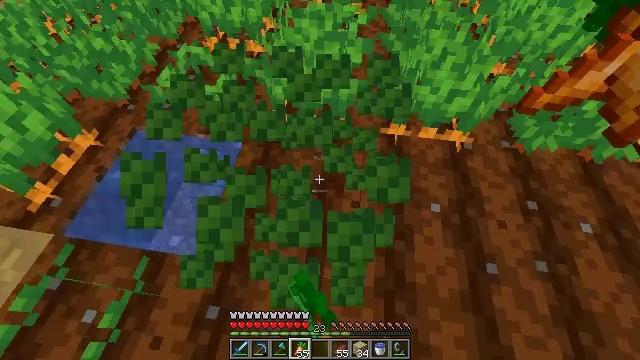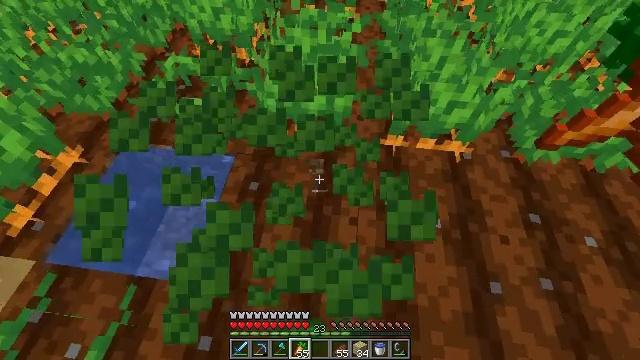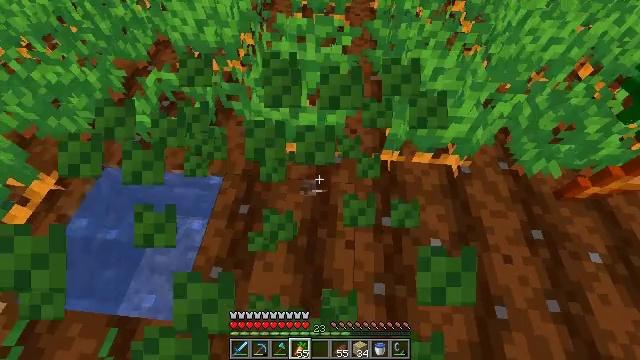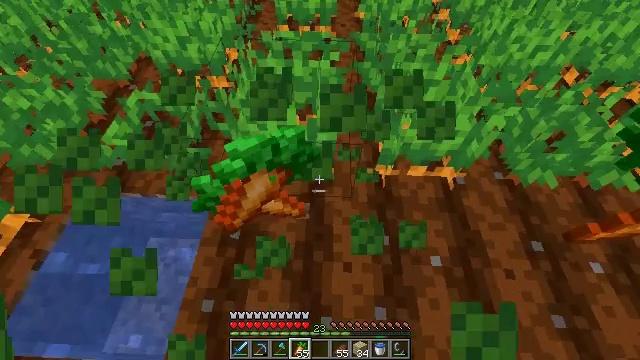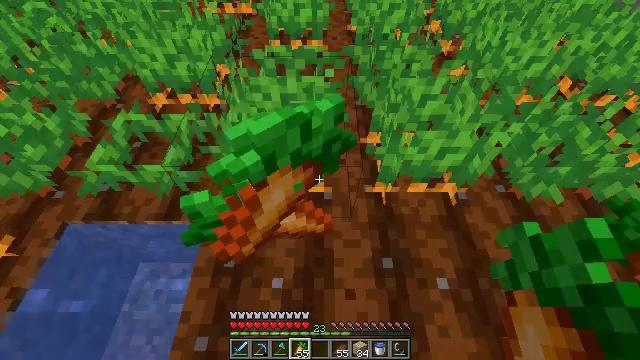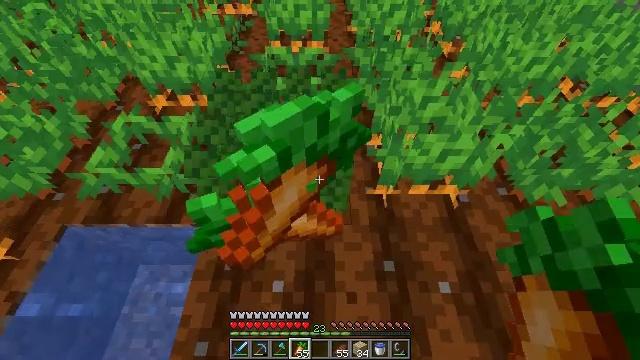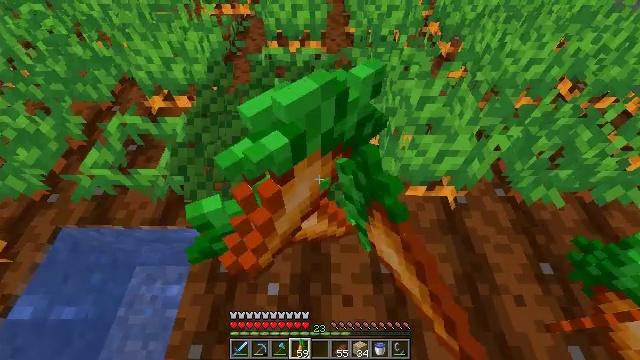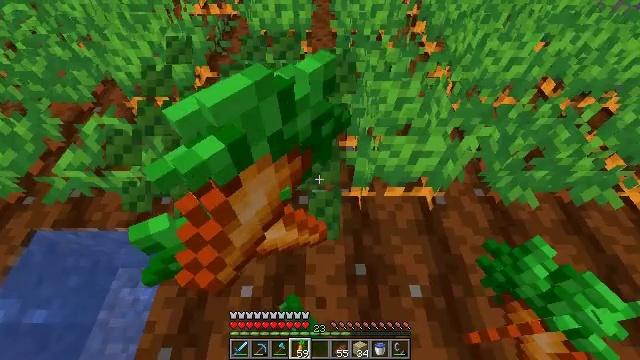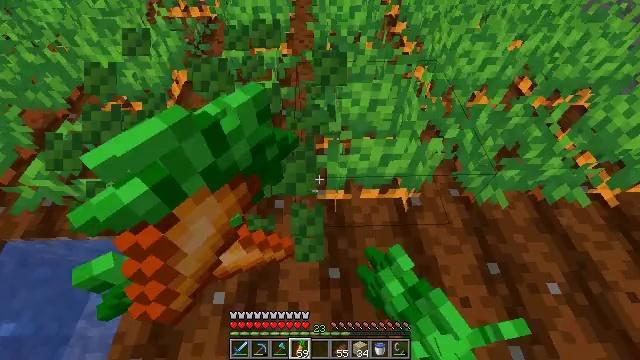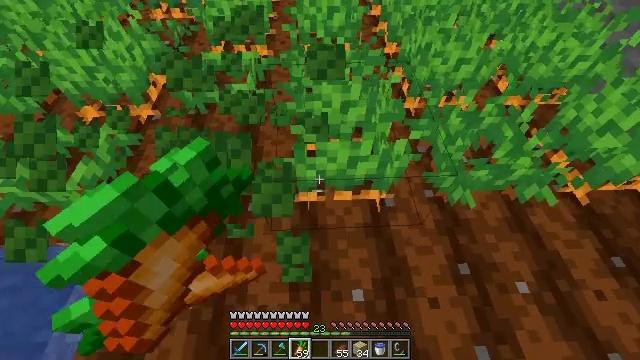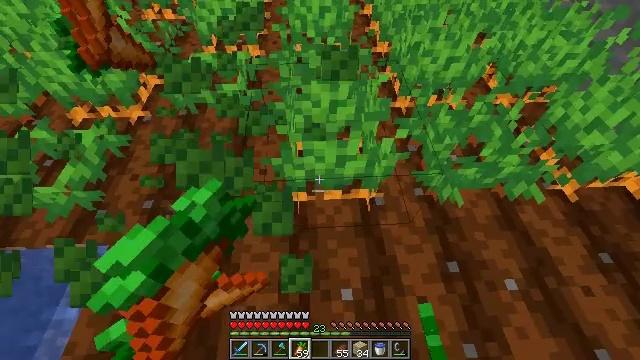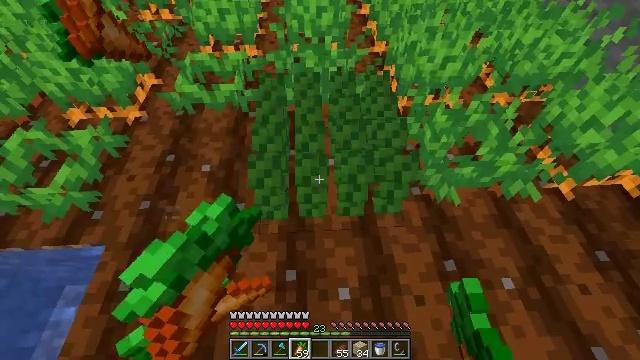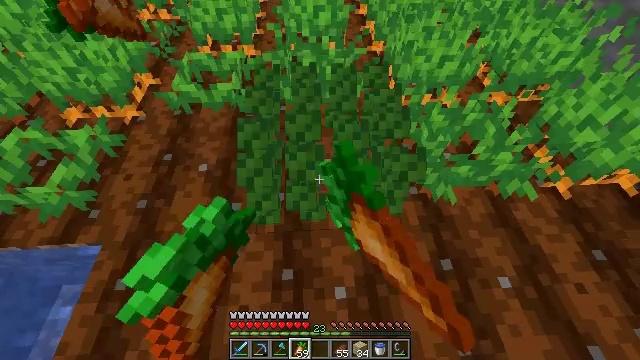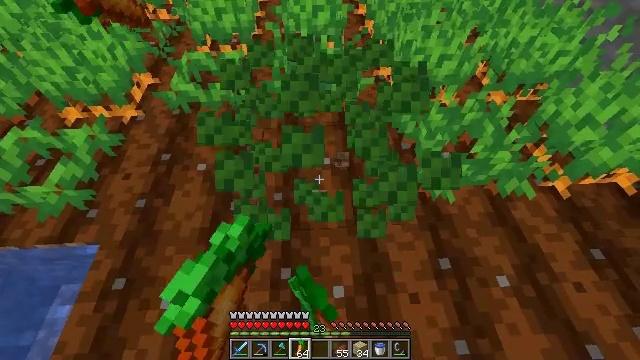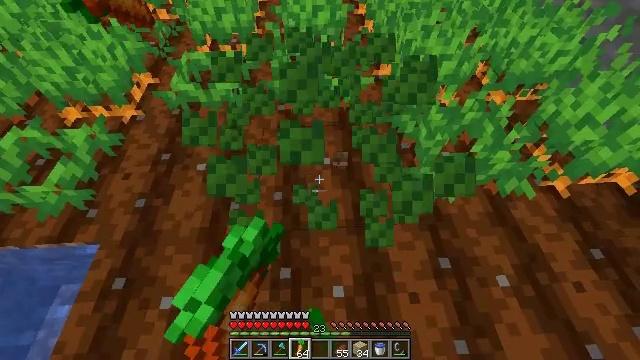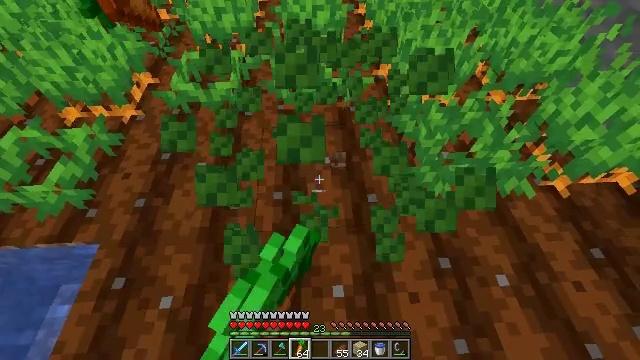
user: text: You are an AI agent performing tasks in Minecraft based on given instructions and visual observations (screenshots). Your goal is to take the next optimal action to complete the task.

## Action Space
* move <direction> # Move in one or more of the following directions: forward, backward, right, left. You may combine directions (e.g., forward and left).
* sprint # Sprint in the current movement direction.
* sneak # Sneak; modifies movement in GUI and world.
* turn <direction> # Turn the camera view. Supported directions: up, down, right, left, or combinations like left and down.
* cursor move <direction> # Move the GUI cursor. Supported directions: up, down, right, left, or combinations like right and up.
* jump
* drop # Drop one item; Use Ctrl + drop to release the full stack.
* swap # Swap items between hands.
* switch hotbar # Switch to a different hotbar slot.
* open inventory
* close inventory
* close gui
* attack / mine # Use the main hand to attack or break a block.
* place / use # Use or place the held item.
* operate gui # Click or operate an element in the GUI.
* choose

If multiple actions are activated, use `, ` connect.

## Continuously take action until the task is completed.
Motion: motion action
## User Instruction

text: Mine the fully grown carrots.
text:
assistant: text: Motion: move forward, turn right
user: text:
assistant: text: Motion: move forward, turn right
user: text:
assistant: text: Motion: turn right and up
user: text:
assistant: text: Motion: turn right and up
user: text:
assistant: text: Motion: attack / mine
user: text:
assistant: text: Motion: move right, attack / mine
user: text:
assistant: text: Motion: move right
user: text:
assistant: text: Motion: move right, turn right
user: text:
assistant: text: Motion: no_op
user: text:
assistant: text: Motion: no_op
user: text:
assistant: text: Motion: attack / mine
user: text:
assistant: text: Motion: attack / mine
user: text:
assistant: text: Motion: no_op
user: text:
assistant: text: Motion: no_op
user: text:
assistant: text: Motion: no_op
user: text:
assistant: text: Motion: no_op
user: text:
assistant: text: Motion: turn right
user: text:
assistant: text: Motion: move right, turn right and up
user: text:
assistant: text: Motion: move right, turn right and up
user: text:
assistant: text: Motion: move right, turn right and up
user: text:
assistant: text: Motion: move right, turn up
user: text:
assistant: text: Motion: move right, turn up
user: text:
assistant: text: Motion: turn up
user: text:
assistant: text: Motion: turn left and up
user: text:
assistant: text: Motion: no_op
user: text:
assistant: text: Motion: attack / mine
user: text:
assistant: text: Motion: attack / mine
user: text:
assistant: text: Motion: no_op
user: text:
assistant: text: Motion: turn right
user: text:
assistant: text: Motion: move back, turn right and down, use / place